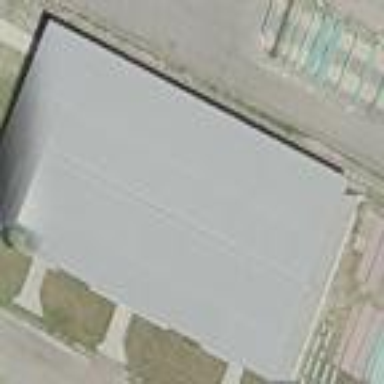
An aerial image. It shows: Warehouse.